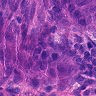
Metastatic tissue present: yes